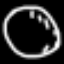
Label: clock